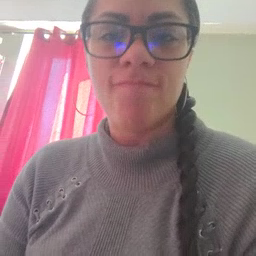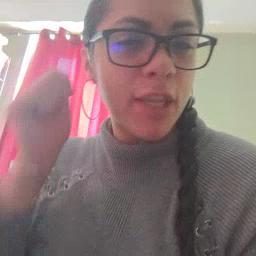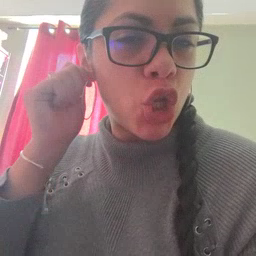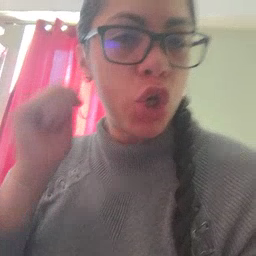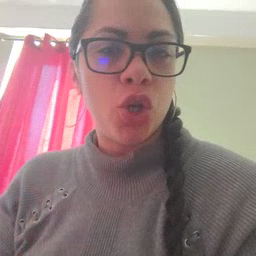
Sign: ear